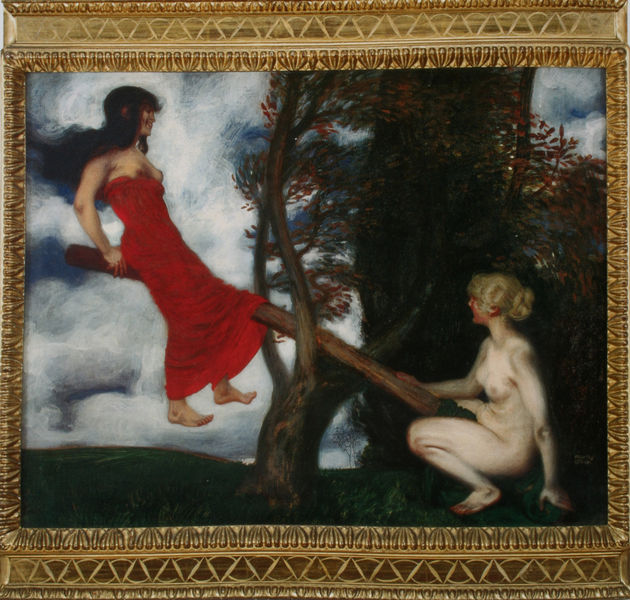
Titel: Die Wippe
Künstler: Franz von Stuck
Standort: München
Institution: Villa Stuck
Schlagwörter: akt, baum, blau, blätter, dunkel, fuß, gemälde, himmel, laub, nackt, schatten, weiß, wolken, bäume, frauen, grün, himmerl, landschaft, menschen, mädchen, sitzen, äste, abend, bewegung, braun, brust, busen, frau, frisur, hell, holz, kleid, licht, ohr, profil, schwarz, gras, rasen, rot, tuch, wiese, wolke, malerei, muster, blond, arm, inkarnat, lang, rahmen, tod, goldrahmen, öl, ast, feld, hügel, natur, stamm, wind, gold, haare, sitzend, stickerei, personen, blatt, brünett, locken, wald, fliegen, kinder, ritt, brüste, dutt, füße, lasziv, zwei, moderne, modern, herbst, winter, ölgemälde, luft, sturm, wehen, wetter, jugendstil, spielen, stuck, schaukel, brustwarze, erotik, erotisch, dünn, oben, unten, haarknoten, lachen, spiel, nacktheit, offen, waage, barfuß, sex, jugenstil, blonde, allegorie, mythologie, göttin, spielend, eiss, fleigen, blauer himmel, böcklin, lust, lehnend, franz von stuck, astgabel, blaß, wandbehang, hexen, dunkelhaarig, spass, gegensatz, naturverbundenheit, brünette, schwarzhaarig, rotes kleid, witzen, rahme, antur, tag und nacht, bekleidet, wippe, wippen, sitzuen, baum nackt, brüsze, jungfern, brustfrei